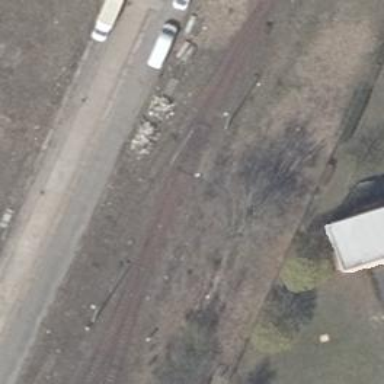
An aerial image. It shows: Railway switch.